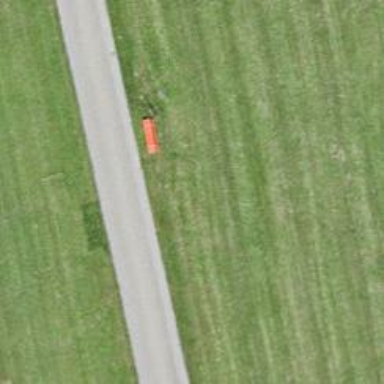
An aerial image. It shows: Red bench.